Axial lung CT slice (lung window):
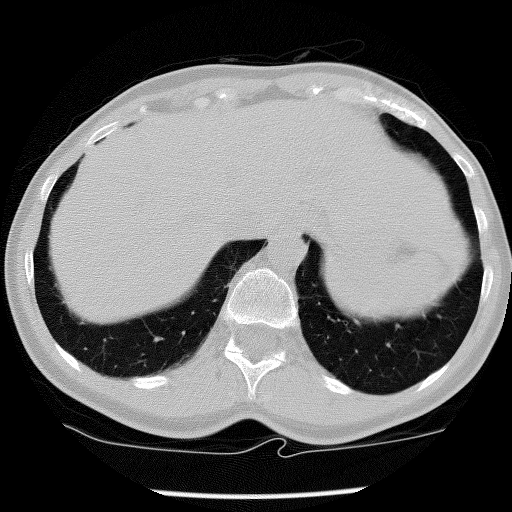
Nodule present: no